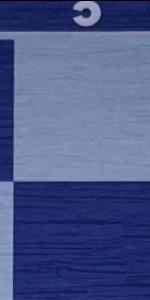
Label: Empty